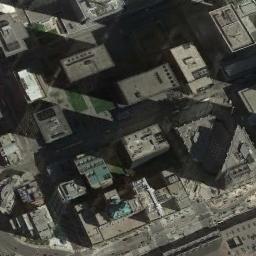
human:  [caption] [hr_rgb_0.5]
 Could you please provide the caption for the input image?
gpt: The houses were arranged in disorder .

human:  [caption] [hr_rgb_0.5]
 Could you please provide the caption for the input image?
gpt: A commercial area has lots of buildings of different heights .

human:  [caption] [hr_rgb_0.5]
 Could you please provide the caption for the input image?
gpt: In a business district there are many buildings of different heights and heights and several roads with many cars and some trees .

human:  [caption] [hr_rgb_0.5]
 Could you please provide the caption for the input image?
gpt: The commercial area is near the road .

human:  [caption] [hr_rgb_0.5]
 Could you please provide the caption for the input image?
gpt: There are buildings with gray roofs on a commercial area .